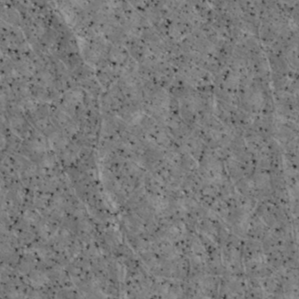
Label: non_frost